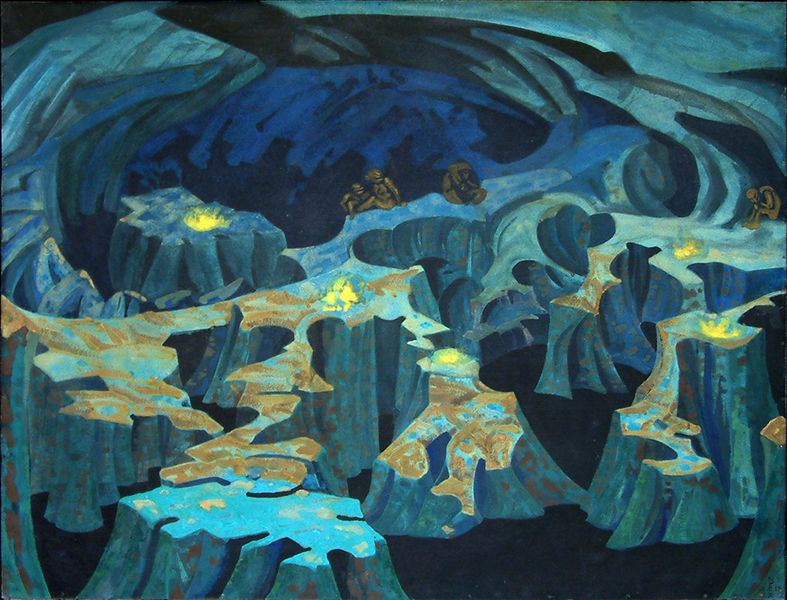
Titel: Cave of the Trolls, Cave of the Trolls
Künstler: Nikolai  Rerikh (Roerich)
Standort: Amherst (Massachusetts, USA)
Institution: Mead Art Museum, Amherst College
Schlagwörter: blue, people, women, black, dark, figures, golden, green, yellow, brown, rock, rocks, lake, landscape, mountains, orange, water, roof, path, impressionism, shadow, story, person, fire, cave, paint, cold, darkness, literature, passage, cavern, tunnel, trolls, hiding place, navy blue, fires, passageway, impressionis